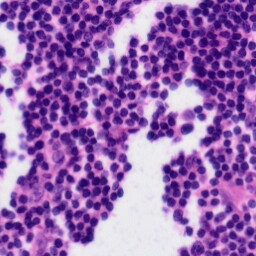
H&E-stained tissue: Tonsil